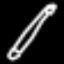
Label: pencil